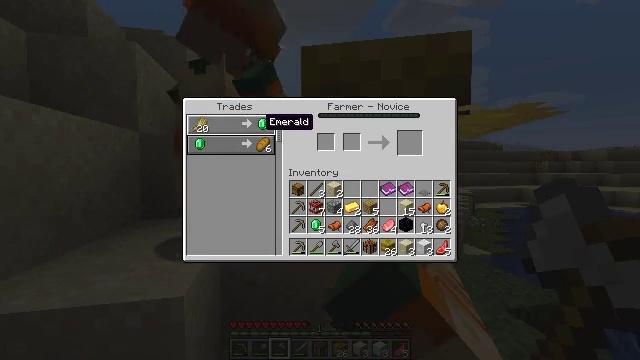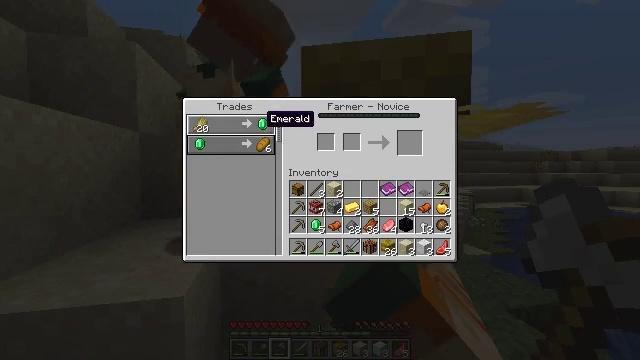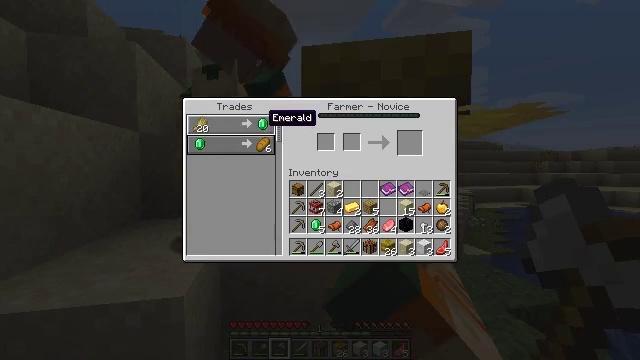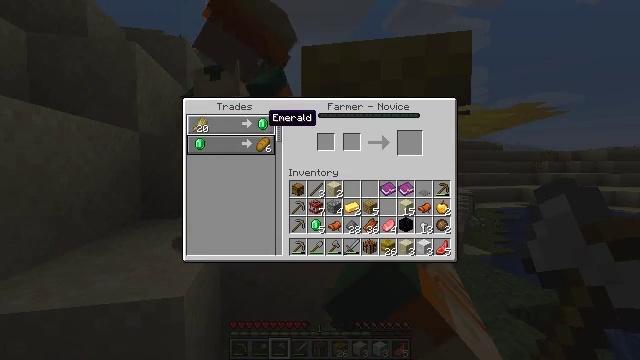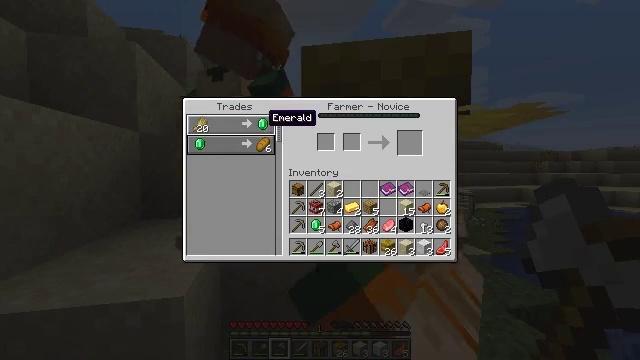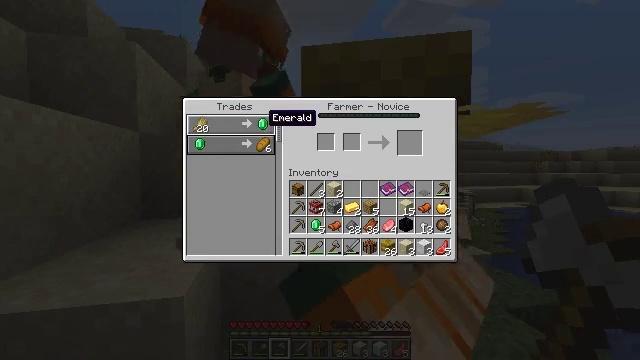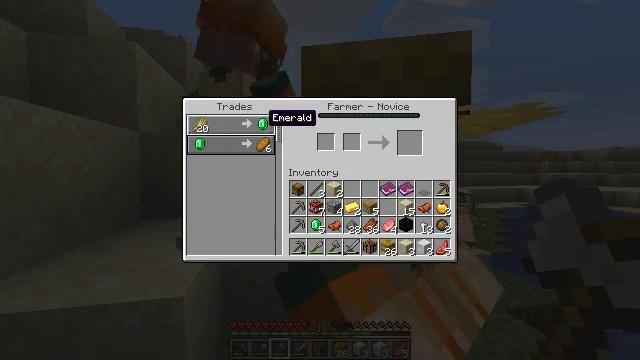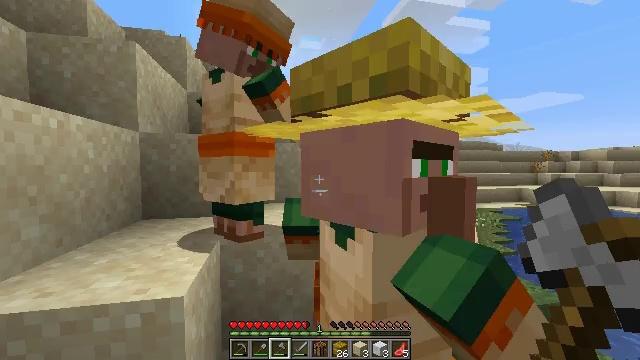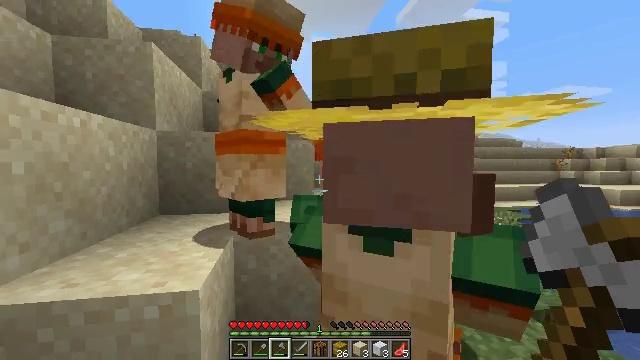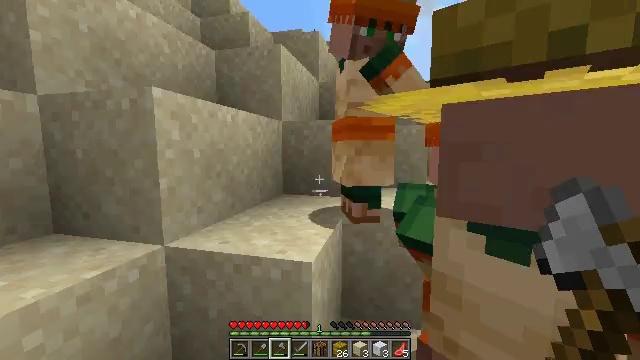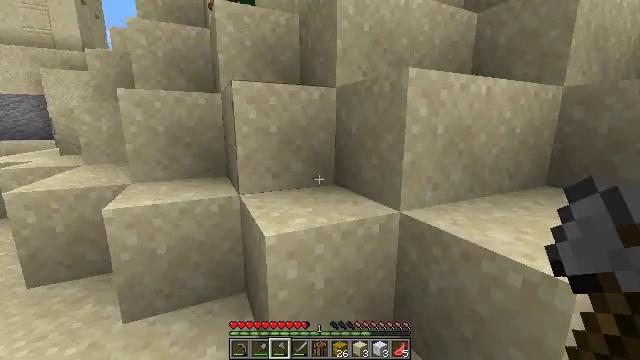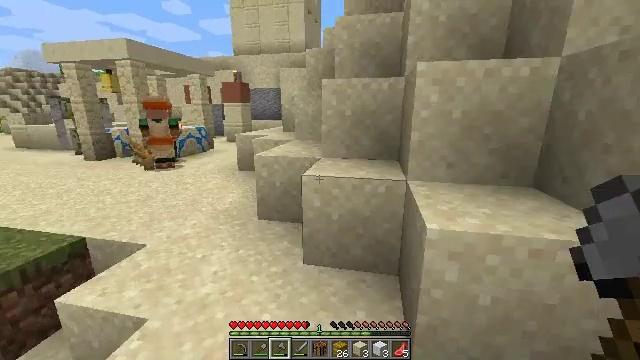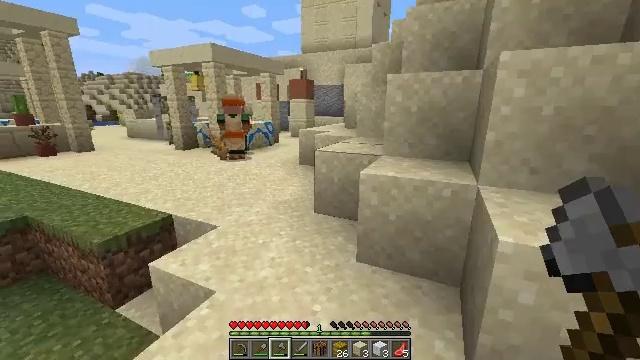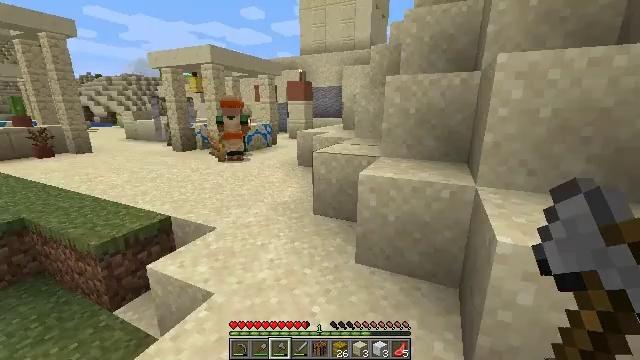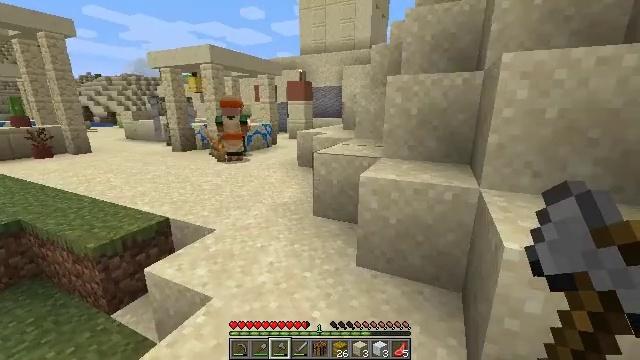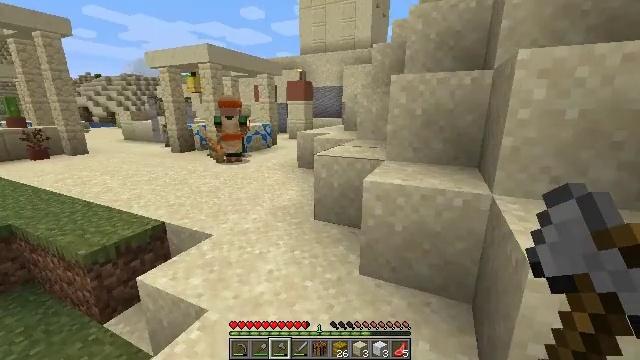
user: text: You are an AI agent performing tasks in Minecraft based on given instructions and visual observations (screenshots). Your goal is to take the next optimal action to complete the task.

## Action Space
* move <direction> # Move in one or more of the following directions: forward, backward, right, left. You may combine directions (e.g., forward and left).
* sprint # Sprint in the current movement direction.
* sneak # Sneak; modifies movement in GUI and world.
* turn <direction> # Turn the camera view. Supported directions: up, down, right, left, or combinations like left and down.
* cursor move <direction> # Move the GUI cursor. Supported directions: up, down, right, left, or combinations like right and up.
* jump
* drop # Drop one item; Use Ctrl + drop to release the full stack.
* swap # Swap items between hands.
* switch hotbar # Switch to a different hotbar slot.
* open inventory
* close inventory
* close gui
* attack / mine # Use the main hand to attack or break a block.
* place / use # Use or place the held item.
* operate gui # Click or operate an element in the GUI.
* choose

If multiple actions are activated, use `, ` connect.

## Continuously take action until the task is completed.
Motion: motion action
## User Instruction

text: Turn wheat into bread at the crafting table.
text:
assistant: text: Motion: no_op
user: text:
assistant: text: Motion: no_op
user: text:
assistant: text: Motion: no_op
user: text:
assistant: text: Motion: no_op
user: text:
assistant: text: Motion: no_op
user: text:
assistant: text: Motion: no_op
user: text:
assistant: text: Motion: no_op
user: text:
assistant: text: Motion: turn left, close gui
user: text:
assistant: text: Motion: turn left and down
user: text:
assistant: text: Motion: turn left and down
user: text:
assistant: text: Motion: turn left and down
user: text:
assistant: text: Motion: turn left
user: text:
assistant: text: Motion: no_op
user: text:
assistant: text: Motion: move forward
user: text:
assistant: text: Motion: move forward
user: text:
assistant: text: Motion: move forward
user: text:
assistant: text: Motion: move forward
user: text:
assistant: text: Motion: move forward
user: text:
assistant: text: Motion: move forward
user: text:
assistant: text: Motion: move forward, turn left
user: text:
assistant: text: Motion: move forward, turn left
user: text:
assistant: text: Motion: move forward, turn left
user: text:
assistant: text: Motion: move forward
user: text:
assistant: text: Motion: move forward
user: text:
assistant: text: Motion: move forward
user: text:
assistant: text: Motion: move forward
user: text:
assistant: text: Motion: move forward
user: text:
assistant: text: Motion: move forward
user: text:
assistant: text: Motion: move forward
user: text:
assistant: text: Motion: move forward